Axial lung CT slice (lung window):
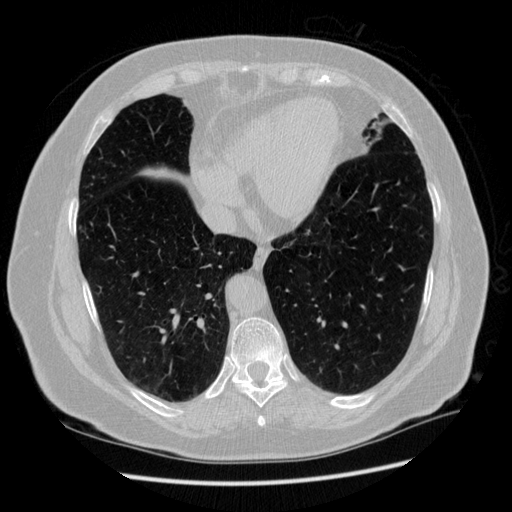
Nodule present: no